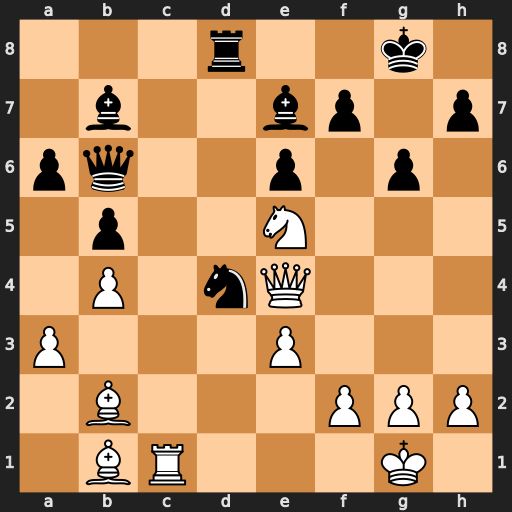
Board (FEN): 3r2k1/1b2bp1p/pq2p1p1/1p2N3/1P1nQ3/P3P3/1B3PPP/1BR3K1
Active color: w
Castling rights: -
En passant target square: -
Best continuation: Bxd4 Bxe4 Bxb6